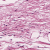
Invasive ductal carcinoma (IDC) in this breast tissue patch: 0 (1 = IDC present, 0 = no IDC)